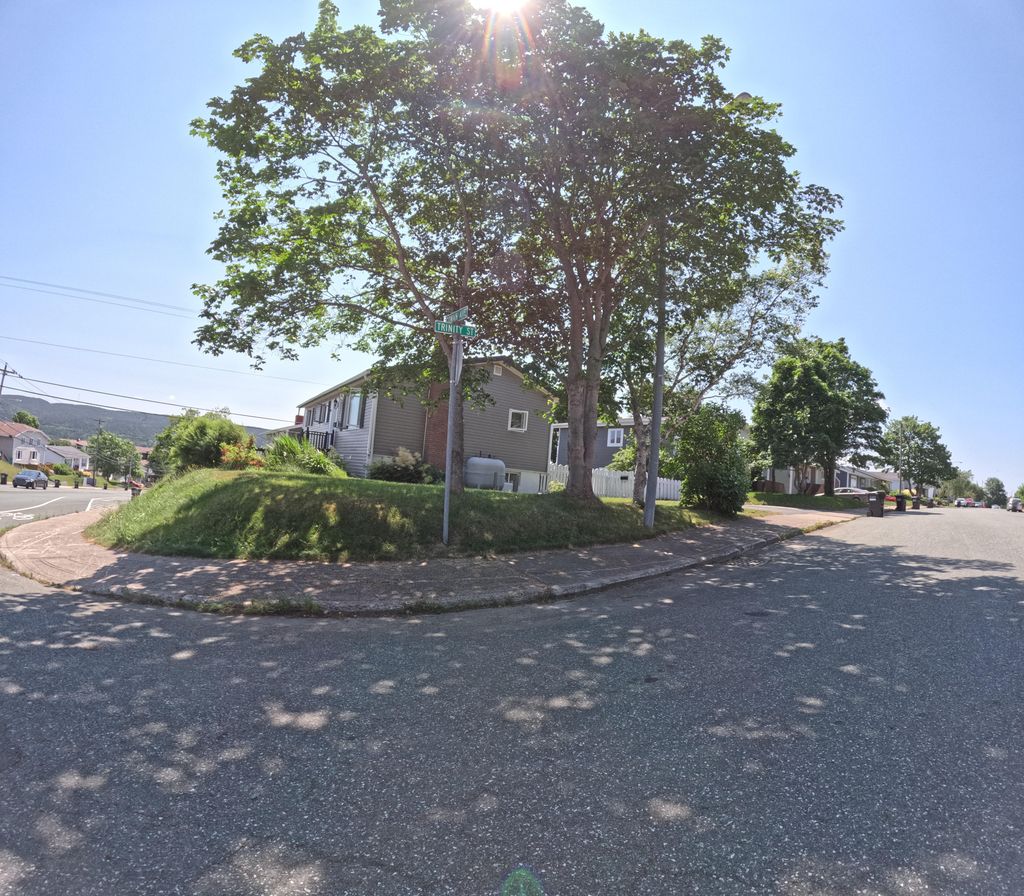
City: st_johns